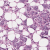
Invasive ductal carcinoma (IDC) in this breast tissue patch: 1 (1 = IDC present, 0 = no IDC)